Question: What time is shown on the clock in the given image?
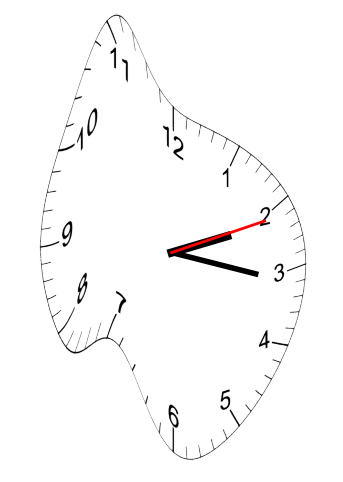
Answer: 02:16:11